Question: I am new to windows Forms applications...
I am working in VB.NET windows forms and dealing with DataGridView...
I have populated that DataGridView from two Table
Please tell me How to Add , Delete and Edit/Update the records of the DATAGridview back to the DataBase.
I am using SQLSERVER 2008 DataBase
I have two tables '1->CompanyMaster_tbl' in this having Two fields . 'Cid and CompanyName',
> Cid is the primary key of this table
2->'DepartmentMaster_tbl' in this having 4 fields. 'dtid,dtname,dtphon,dtmail,Cid'.
> dtid is the primary key,and Cid is the foreign key..
My data gridview look like this:
'''
Dim adapter As SqlDataAdapter
Private Sub Form1_Load(ByVal sender As System.Object, ByVal e As System.EventArgs) Handles MyBase.Load
'NOTE: I removed the Using statements to ease your tests/understanding, but you shouldn't let the connections opened (or, at least, set connection-release part somewhere)
Dim con As SqlConnection = New SqlConnection() 'SET THE CONNECTION STRING
con.Open()
adapter = New SqlDataAdapter("select c.CompanyName,d.dtName,d.dtPhone,d.dtEmail from CompanyMaster_tbl c join DepartmentMaster_tbl d on c.Cid=d.cId", con)
Dim dt As DataTable = New DataTable()
adapter.Fill(dt) 'Filling dt with the information from the DB
gv.DataSource = dt 'Populating gv with the values in dt
End Sub
'''
in update button i wrote code like this:
'''
Dim dt1 As DataTable = DirectCast(gv.DataSource, DataTable)
adapter.Update(dt1)
'''
but after editing anything in gridview,,i click the update button,,but i am getting error in this row
> da.Update(dt1)
Error:
Update requires a valid UpdateCommand when passed DataRow collection with modified rows.
Thanks in advance
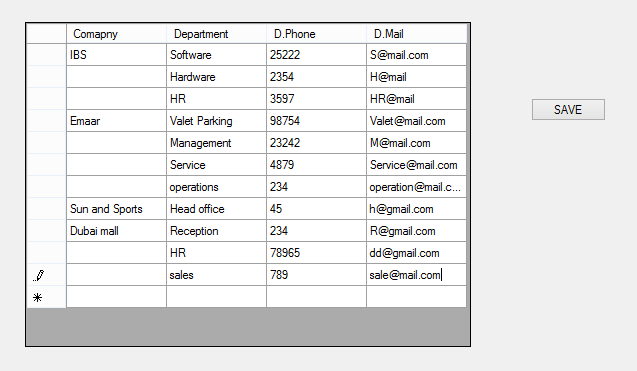
Answer: If you want to keep some synchronisation between the 'DataGridView' and the DB, you shouldn't add columns/rows manually, but rely on the 'DataSource' property. Sample code adapted to your case:
'''
Using con As SqlConnection = New SqlConnection() 'You have to set the CONNECTION STRING
con.Open()
Using adapter As SqlDataAdapter = New SqlDataAdapter("select c.CompanyName,d.dtName,d.dtPhone,d.dtEmail from CompanyMaster_tbl c join DepartmentMaster_tbl d on c.Cid=d.cId", con)
Dim dt As DataTable = New DataTable()
adapter.Fill(dt) 'Filling dt with the information from the DB
gv.DataSource = dt 'Populating gv with the values in dt
End Using
End Using
'''
The code above extracts all the information you want from the DB, puts it into a 'DataTable' ('dt') and then feeds it to the 'DataGridView' as 'DataSource'. 'gv' has now all the values from 'dt'; also any change in 'dt' is reflected in 'gv' and vice versa (this coupling is almost perfect, at least, when updating values; there might be some problems while deleting rows/columns or changing their basic configuration). You might even keep 'adapter' as a global variable (outside the 'Using' statement) and rely on it to update the DB regularly (via 'adapter.Update(dt)', for example).
Quite a few alternatives; but, in any case, relying on a 'DataSource' is certainly better under your conditions.